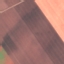
Land use / land cover: AnnualCrop